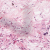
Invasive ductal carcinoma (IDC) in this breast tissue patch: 0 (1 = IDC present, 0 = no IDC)